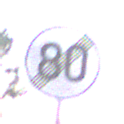
Verkehrszeichen: EndeGeschwindigkeit80
Umgebung: Outdoor, Suburban
Tageszeit: SunriseSunset
Wetter: PartlyCloudy
Licht: Natural
Jahreszeit: NotSpecified
Kontrast: LowContrast